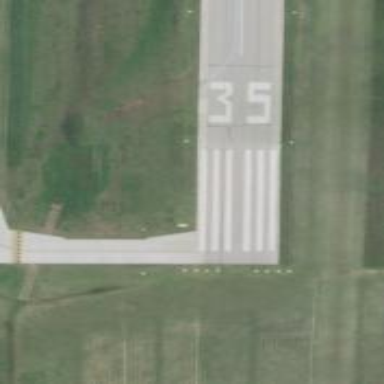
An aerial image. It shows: Runway at airport.